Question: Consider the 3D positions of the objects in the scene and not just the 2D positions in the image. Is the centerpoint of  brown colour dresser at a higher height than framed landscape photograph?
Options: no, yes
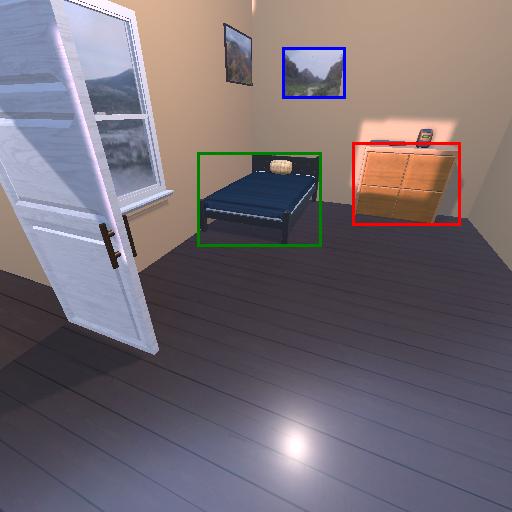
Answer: no